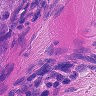
Metastatic tissue present: yes